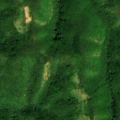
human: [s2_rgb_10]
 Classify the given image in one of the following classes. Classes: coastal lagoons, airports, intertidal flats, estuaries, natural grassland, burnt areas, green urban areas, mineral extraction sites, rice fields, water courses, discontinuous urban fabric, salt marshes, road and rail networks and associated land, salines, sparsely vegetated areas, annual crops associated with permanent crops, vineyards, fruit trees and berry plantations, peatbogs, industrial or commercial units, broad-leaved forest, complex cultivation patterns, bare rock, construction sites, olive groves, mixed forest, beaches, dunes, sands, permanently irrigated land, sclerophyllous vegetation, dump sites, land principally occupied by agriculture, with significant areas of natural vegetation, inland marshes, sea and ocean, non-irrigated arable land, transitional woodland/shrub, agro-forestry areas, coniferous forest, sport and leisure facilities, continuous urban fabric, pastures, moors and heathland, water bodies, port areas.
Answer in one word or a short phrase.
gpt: broad-leaved forest